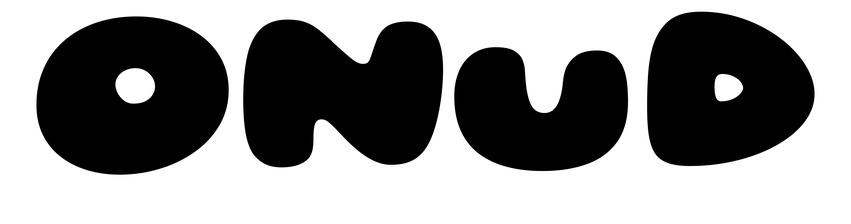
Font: Gluten_Black